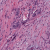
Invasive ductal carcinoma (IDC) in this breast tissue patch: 1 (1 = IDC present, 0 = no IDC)